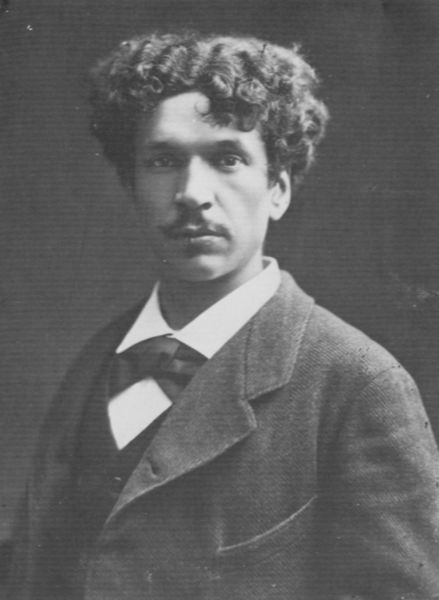
Titel: Charles Cros (1842-1888), Dichter und Erfinder
Künstler: Atelier Nadar
Institution: unbekannt
Schlagwörter: mann, schatten, weiß, frisur, grau, haar, licht, mund, nase, ohr, profil, schwarz, stirn, blick, schleife, anzug, bart, hemd, jacke, jung, schnurrbart, augen, falten, kragen, portrait, porträt, haare, kinn, knopf, lippen, locke, locken, schnurbart, knopfloch, atelier, lichteinfall, knöpfe, fliege, jackett, revers, schnauzbart, schnauzer, jacket, weste, foto, fotografie, photographie, schwarzweiss, portait, tasche, wissenschaftler, photo, junger mann, licheinfall, oberlippenbart, porträit, fotographie, oberlippe, franzose, südländisch, nadar, atelier nadar, flanell